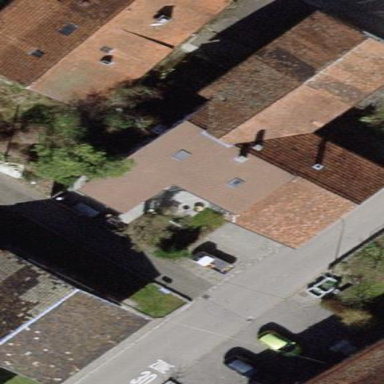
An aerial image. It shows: Terrace building.